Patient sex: M
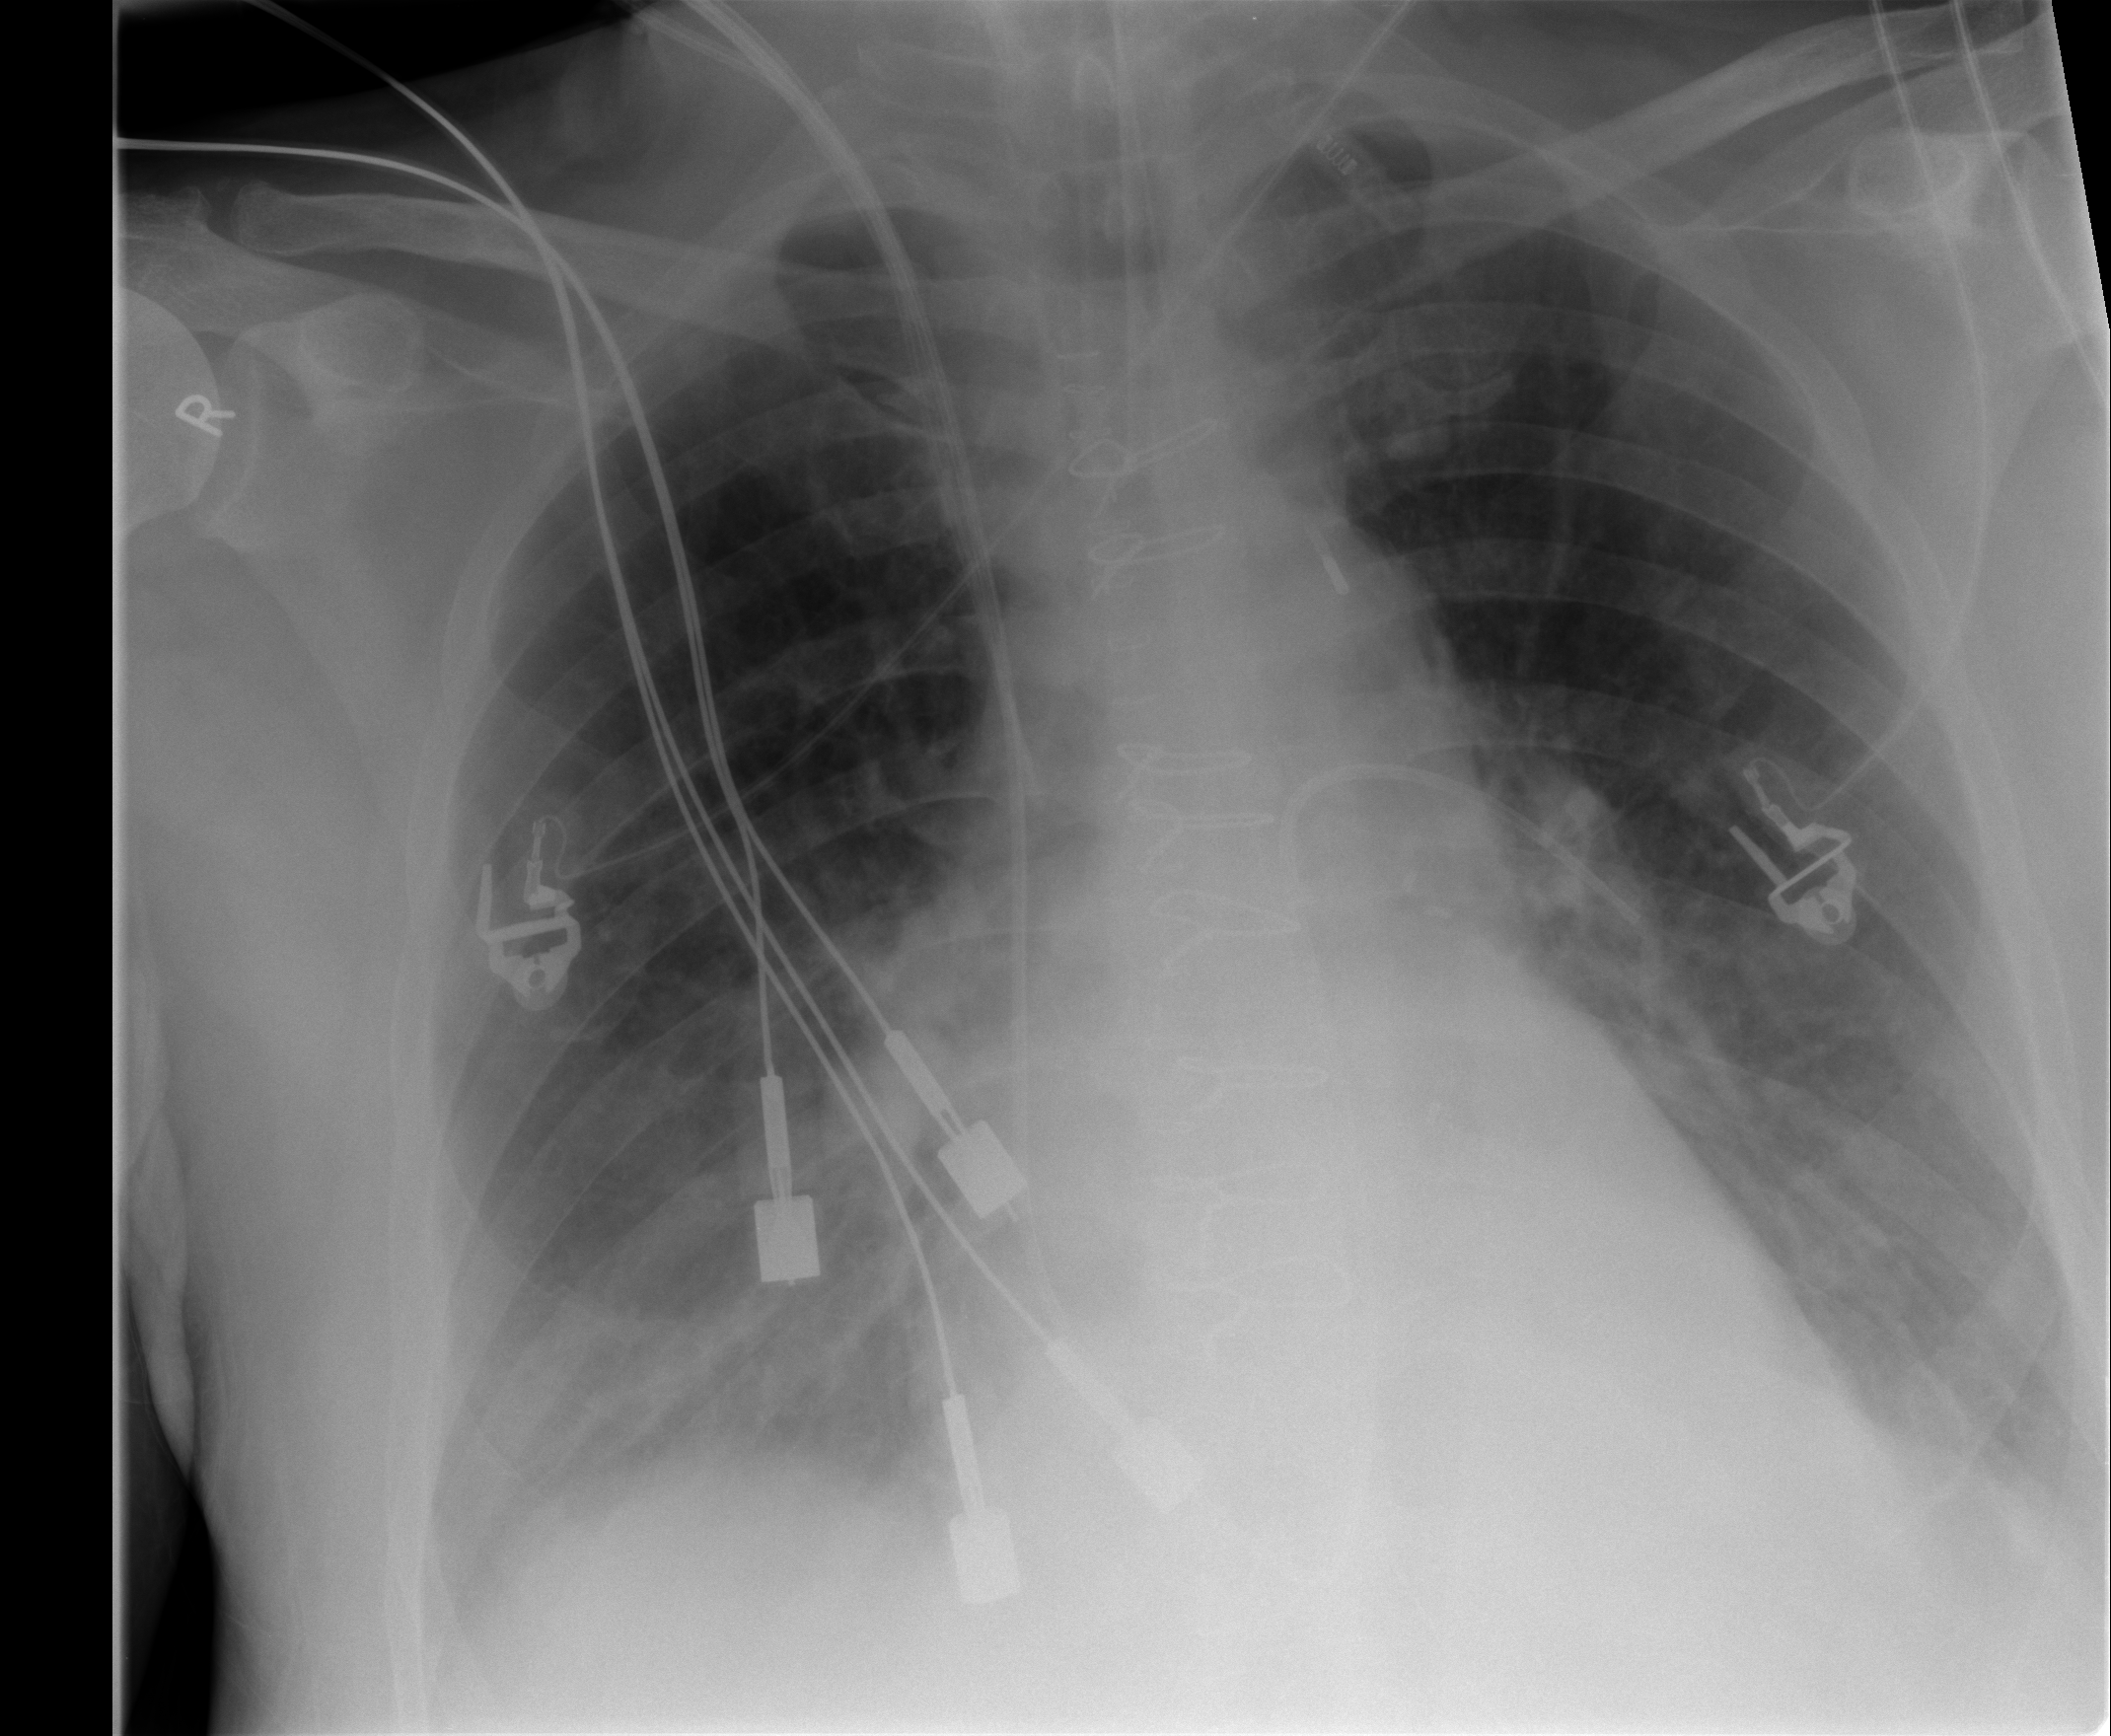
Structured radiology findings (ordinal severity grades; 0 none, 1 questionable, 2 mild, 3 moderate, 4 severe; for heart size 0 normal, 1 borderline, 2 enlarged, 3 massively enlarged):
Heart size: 0
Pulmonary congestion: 0
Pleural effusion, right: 2
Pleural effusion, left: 1
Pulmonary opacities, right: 0
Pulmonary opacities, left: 0
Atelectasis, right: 2
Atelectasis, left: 2